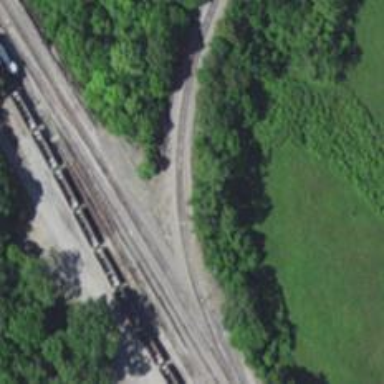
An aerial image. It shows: Railway yard used for storage and manifest purposes.